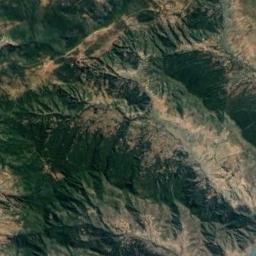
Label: mountain